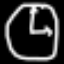
Label: clock